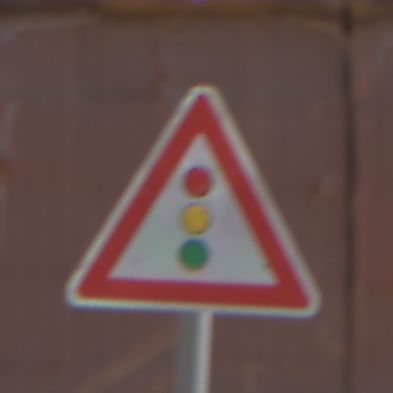
Verkehrszeichen: Lichtzeichenanlage
Umgebung: Outdoor, Nature
Tageszeit: MorningAfternoon
Wetter: Clear
Licht: Natural
Jahreszeit: Summer
Kontrast: HighContrast